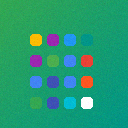
Screen state: on